Field crop: maize
Growth stage: 2
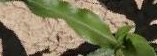
Species: maize